Question: I am writing a Java GUI program with Swing. The interface looks like this:

When the user clicks on one of the pictures on the right hand side, I want a small preview of it to show up in the orange area in the upper left corner. I pull all of the image files from a directory on my computer via a <URL> method and pass it the TaggableImage.
## My Question:
When I click on one of the images, it does not get added to the orange panel, and it disappears from the panel on the right side. If I click all of the images, I will be left with a blank right panel. Why does this happen?
Here is my entire SwingWorker thread:
'''
SwingWorker<ArrayList<TaggableImage>, Void> loadImagesAsyncWorker = new SwingWorker<ArrayList<TaggableImage>, Void>() {
ArrayList<TaggableImage> img_list = new ArrayList<TaggableImage>();
@Override
protected ArrayList<TaggableImage> doInBackground() throws Exception {
File currentDirectory = new File(".");
getFileInDirectory(currentDirectory);
return null;
}
// recursively get all files in this directory and child directories
private void getFileInDirectory(File cd) {
File[] file_list = cd.listFiles();
for (File f : file_list) {
if (f.isDirectory()) {
getFileInDirectory(f);
} else if (f.isFile()) {
BufferedImage bf = null;
String extension = "";
int i = f.getName().lastIndexOf('.');
int p = Math.max(f.getName().lastIndexOf('/'), f.getName()
.lastIndexOf('\'));
if (i > p) {
extension = f.getName().substring(i + 1);
}
System.out.println(f.getName());
if (extension.equals("jpg")) {
try {
bf = ImageIO.read(f);
TaggableImage ti = new TaggableImage(bf);
img_list.add(ti);
} catch (IOException e) {
}
}
}
}
}
public void done() {
for (TaggableImage ti : img_list) {
final TaggableImage final_ti = ti;
ti.addMouseListener(new MouseAdapter() {
public void mouseClicked(MouseEvent e) {
final_ti.setMaximumSize(new Dimension(30, 30));
BorderLayout layout = (BorderLayout) getContentPane()
.getLayout();
if (layout.getLayoutComponent(BorderLayout.CENTER) != null) {
img_prev_panel.remove(layout
.getLayoutComponent(BorderLayout.CENTER));
}
//img_prev_panel = the orange panel
img_prev_panel.add(final_ti, BorderLayout.CENTER);
});
}
}
};
'''
And here is my TaggableImage class:
'''
import java.awt.Graphics;
import java.awt.image.BufferedImage;
import java.awt.image.ColorModel;
import java.awt.image.WritableRaster;
import javax.swing.JComponent;
public class TaggableImage extends JComponent {
private static final long serialVersionUID = 1L;
private BufferedImage bufferedImage;
private int height;
private int width;
public TaggableImage(BufferedImage bufferedImage) {
this.bufferedImage = bufferedImage;
}
public TaggableImage(BufferedImage bufferedImage, int width, int height) {
this.bufferedImage = bufferedImage;
this.width = width;
this.height = height;
}
@Override
protected void paintComponent(Graphics g) {
super.paintComponent(g);
g.drawImage(bufferedImage, 0, 0, null);
}
}
'''
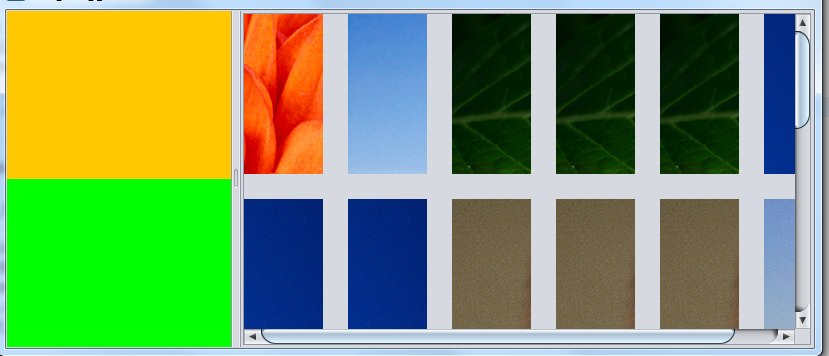
Answer: Consider using a 'JList' for the right panel to take advantage of the flexible layout options and selection handling, as shown <URL> and below.

'''
import java.awt.Component;
import java.awt.Dimension;
import java.awt.EventQueue;
import java.awt.Graphics;
import java.awt.Graphics2D;
import java.awt.GridLayout;
import java.awt.RenderingHints;
import java.awt.image.BufferedImage;
import javax.swing.BorderFactory;
import javax.swing.DefaultListCellRenderer;
import javax.swing.DefaultListModel;
import javax.swing.Icon;
import javax.swing.JFrame;
import javax.swing.JLabel;
import javax.swing.JList;
import javax.swing.JPanel;
import javax.swing.JScrollPane;
import javax.swing.JSplitPane;
import javax.swing.ListSelectionModel;
import javax.swing.UIManager;
import javax.swing.event.ListSelectionEvent;
import javax.swing.event.ListSelectionListener;
/**
* @see https://stackoverflow.com/a/251<PHONE>
*/
public class ListDisplayPanel {
private static final Icon icon = UIManager.getIcon("html.pendingImage");
private ListPanel listPanel = new ListPanel();
private DisplayPanel displayPanel = new DisplayPanel();
private class DisplayPanel extends JPanel {
private static final int SIZE = 256;
private JLabel label = new JLabel();
public DisplayPanel() {
this.add(label);
}
@Override
protected void paintComponent(Graphics g) {
super.paintComponent(g);
BufferedImage img = new BufferedImage(icon.getIconWidth(), icon.getIconHeight(), BufferedImage.TYPE_INT_ARGB);
Graphics2D temp = (Graphics2D) img.getGraphics();
icon.paintIcon(this, temp, 0, 0);
temp.dispose();
Graphics2D g2d = (Graphics2D) g;
g2d.setRenderingHint(RenderingHints.KEY_ANTIALIASING, RenderingHints.VALUE_ANTIALIAS_ON);
g2d.drawImage(img, 0, 0, getWidth(), getHeight(), this);
}
@Override
public Dimension getPreferredSize() {
return new Dimension(SIZE, SIZE);
}
}
private class ListPanel extends JPanel {
private static final int N = 5;
private DefaultListModel dlm = new DefaultListModel();
private JList list = new JList(dlm);
public ListPanel() {
super(new GridLayout());
for (int i = 0; i < N * N; i++) {
String name = "Cell-" + String.format("%02d", i);
dlm.addElement(name);
}
list.setSelectionMode(ListSelectionModel.SINGLE_SELECTION);
list.setLayoutOrientation(JList.HORIZONTAL_WRAP);
list.setVisibleRowCount(N);
list.setCellRenderer(new ListRenderer());
list.addListSelectionListener(new SelectionHandler());
this.add(list);
}
private class ListRenderer extends DefaultListCellRenderer {
@Override
public Component getListCellRendererComponent(JList list,
Object value, int index, boolean isSelected, boolean cellHasFocus) {
JLabel label = (JLabel) super.getListCellRendererComponent(
list, value, index, isSelected, cellHasFocus);
label.setBorder(BorderFactory.createEmptyBorder(N, N, N, N));
label.setIcon(icon);
label.setHorizontalTextPosition(JLabel.CENTER);
label.setVerticalTextPosition(JLabel.BOTTOM);
return label;
}
}
private class SelectionHandler implements ListSelectionListener {
@Override
public void valueChanged(ListSelectionEvent e) {
if (!e.getValueIsAdjusting()) {
displayPanel.label.setText((String) dlm.getElementAt(e.getLastIndex()));
}
}
}
}
private void display() {
JFrame f = new JFrame("Test");
f.setDefaultCloseOperation(JFrame.EXIT_ON_CLOSE);
JSplitPane jsp = new JSplitPane();
jsp.setRightComponent(new JScrollPane(listPanel));
jsp.setLeftComponent(displayPanel);
f.add(jsp);
f.pack();
f.setLocationRelativeTo(null);
f.setVisible(true);
}
public static void main(String[] args) {
EventQueue.invokeLater(() -> {
new ListDisplayPanel().display();
});
}
}
'''